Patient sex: M
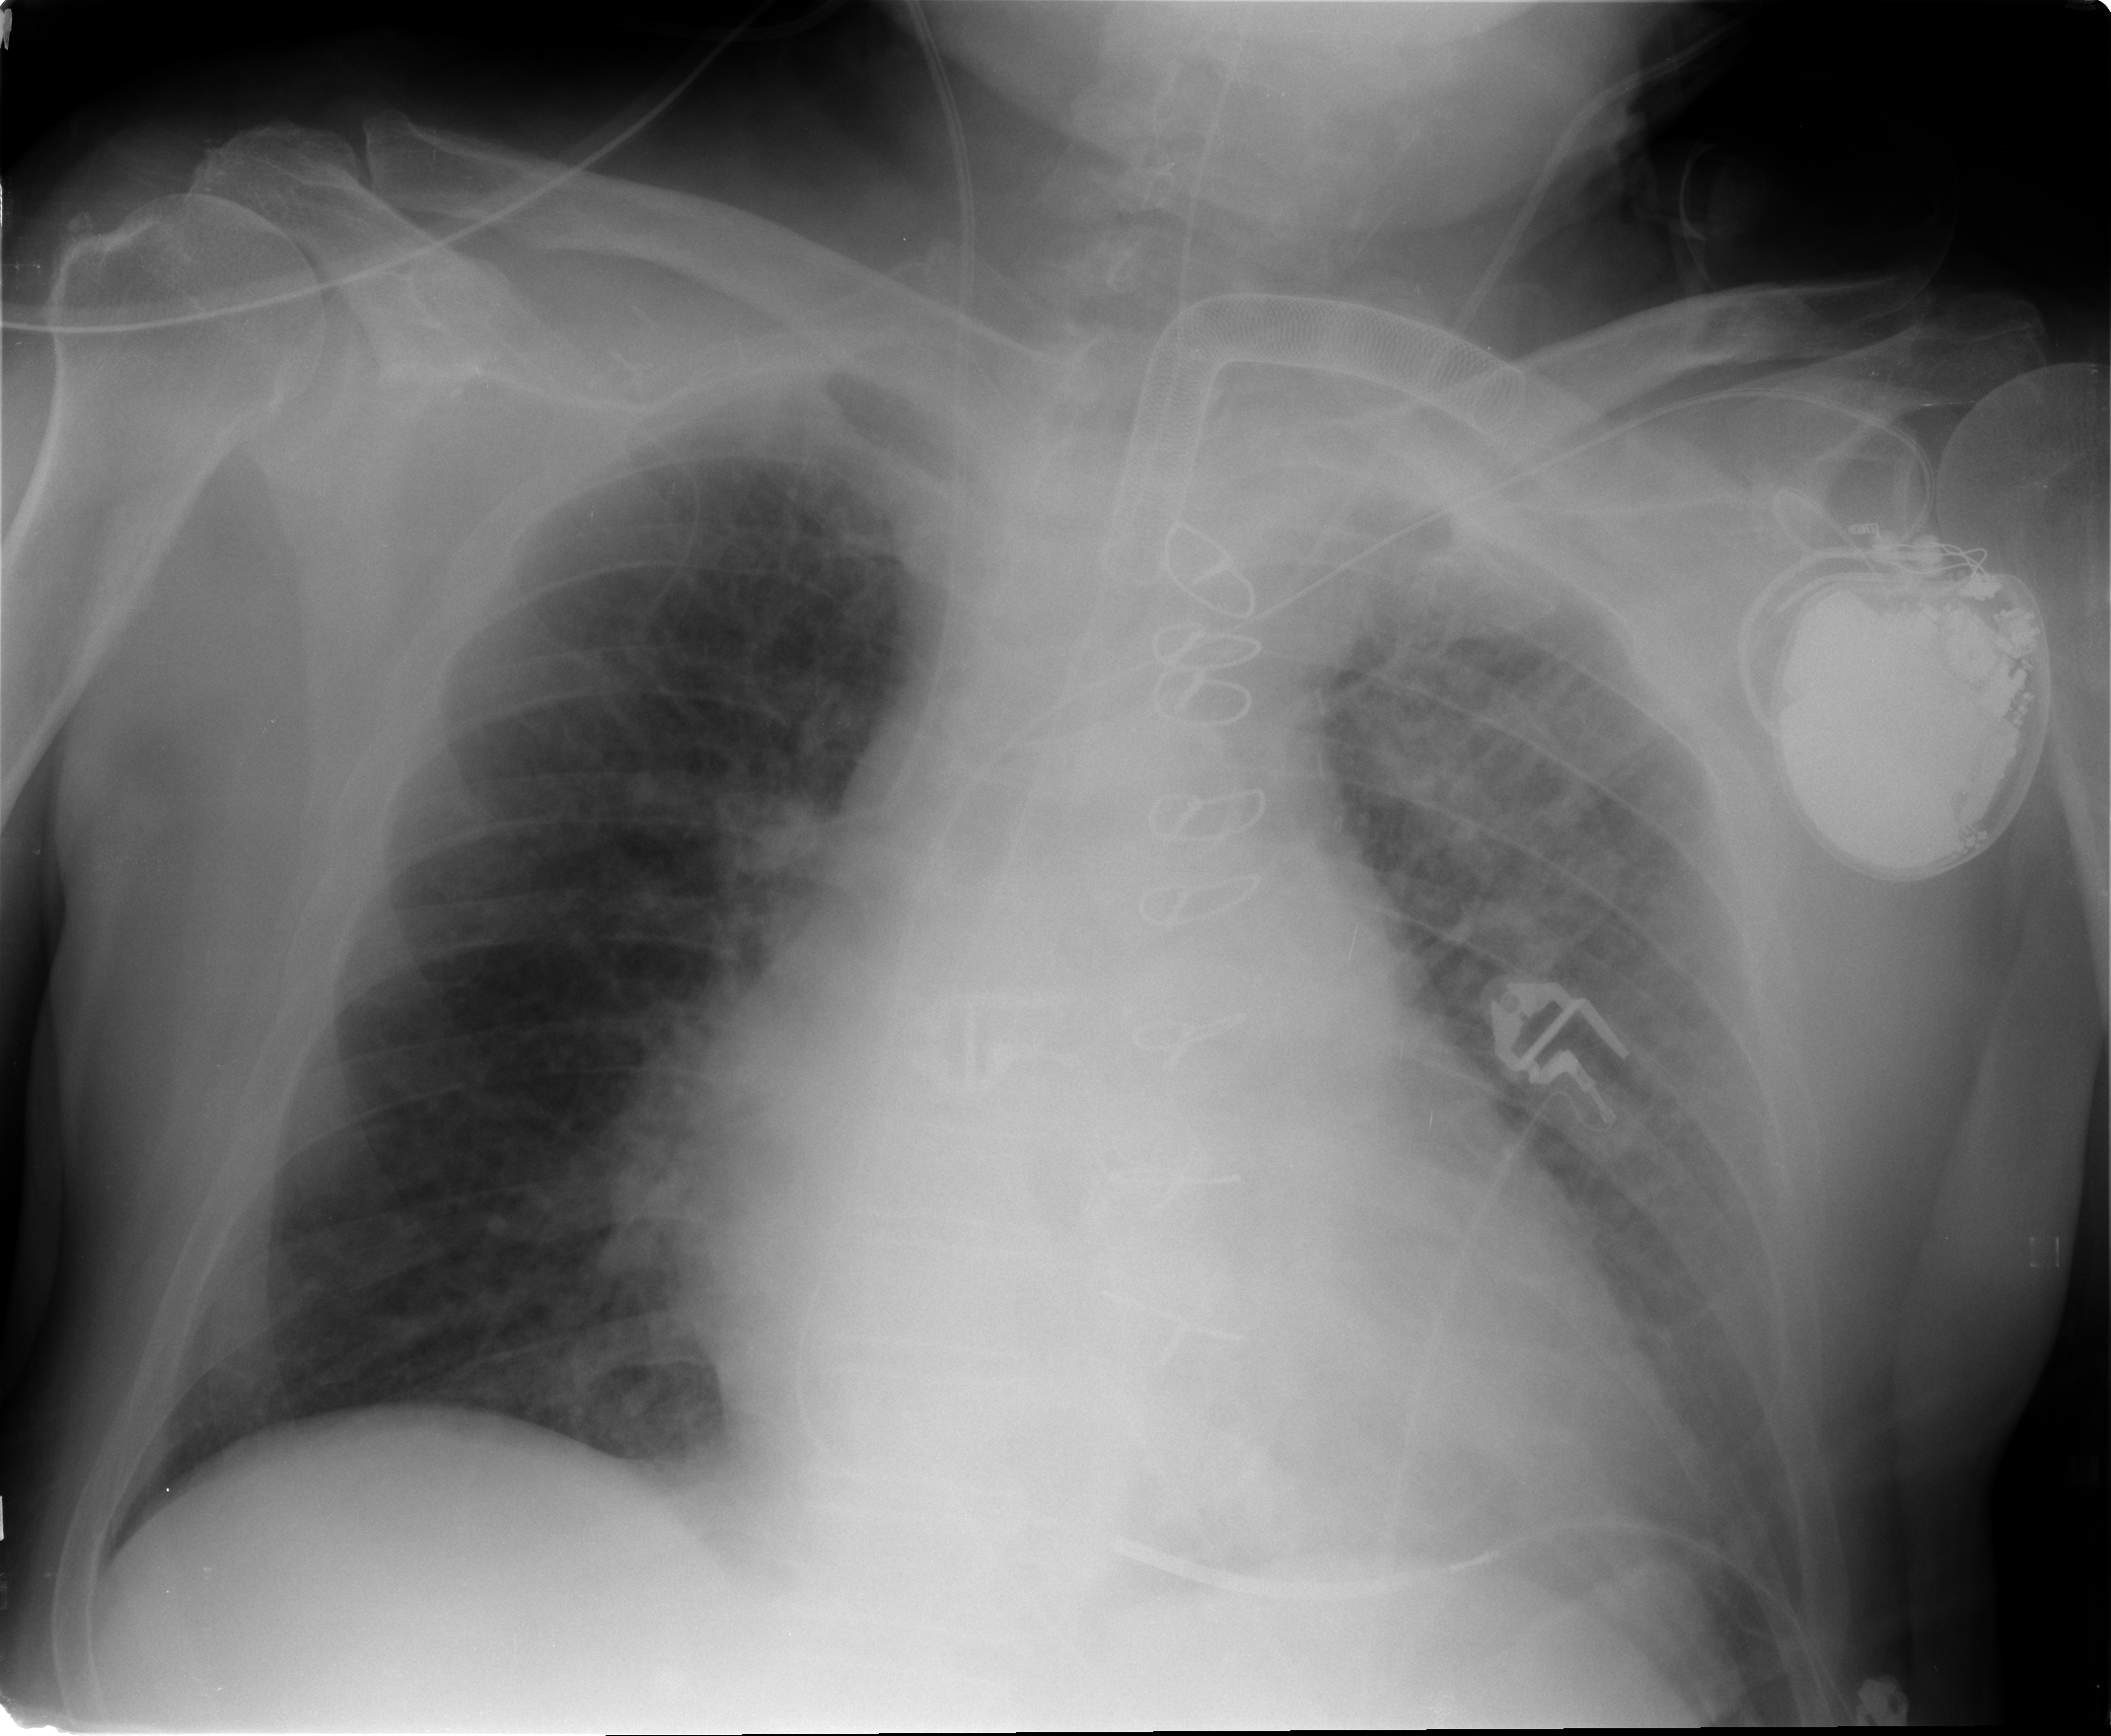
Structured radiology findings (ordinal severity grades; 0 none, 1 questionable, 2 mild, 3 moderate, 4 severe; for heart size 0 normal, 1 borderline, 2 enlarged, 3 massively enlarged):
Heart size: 2
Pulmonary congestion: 2
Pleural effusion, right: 0
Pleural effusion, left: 2
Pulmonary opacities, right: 1
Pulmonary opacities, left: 0
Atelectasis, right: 0
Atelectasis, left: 2